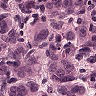
Metastatic tissue present: yes